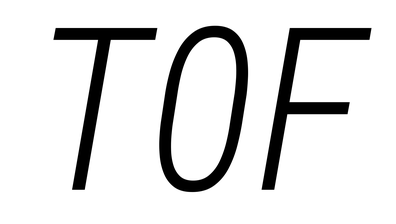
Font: Roboto-Italic_Condensed_Light_Italic